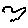
Label: bird